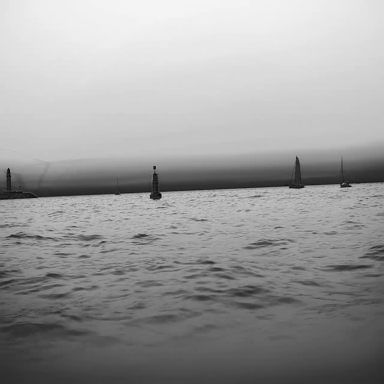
There are three sailboats in the infrared image.